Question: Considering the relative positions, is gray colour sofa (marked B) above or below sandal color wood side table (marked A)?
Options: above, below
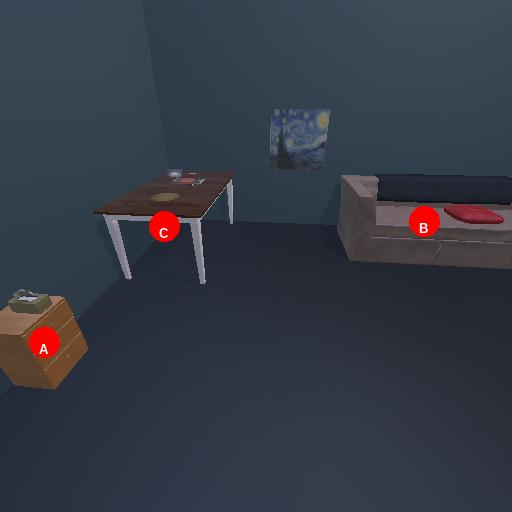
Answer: above